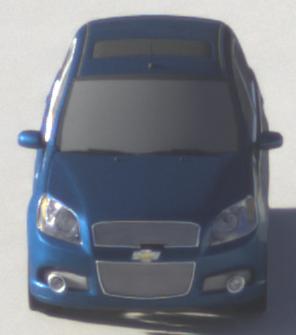
Make: Chevrolet
Model: Aveo 1.2
Detailed model: Aveo
Model produced from: 2008/06
Model produced until: 2011/01
Doors: 3
Color: blue
Road condition: dry road
Daytime: morning or afternoon
Contrast: medium contrast